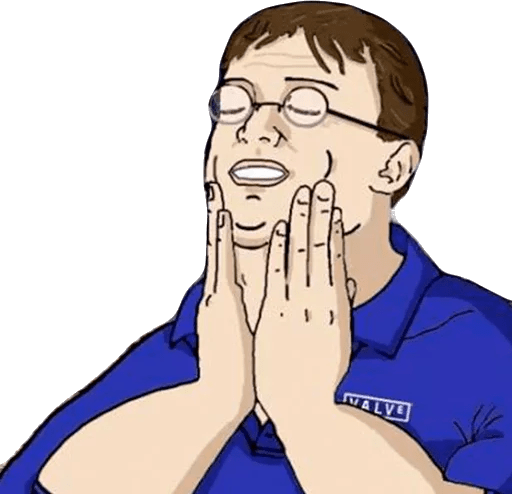
Label: 5_Feels_Good